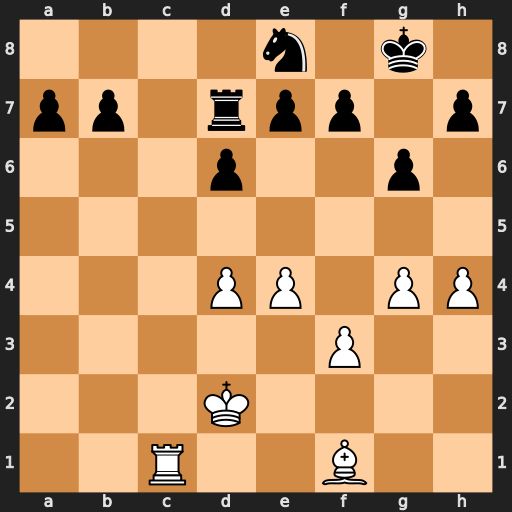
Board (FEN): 4n1k1/pp1rpp1p/3p2p1/8/3PP1PP/5P2/3K4/2R2B2
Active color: w
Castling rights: -
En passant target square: -
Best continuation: Rc8 a6 Rxe8+